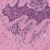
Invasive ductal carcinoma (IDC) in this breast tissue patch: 0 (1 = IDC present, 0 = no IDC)